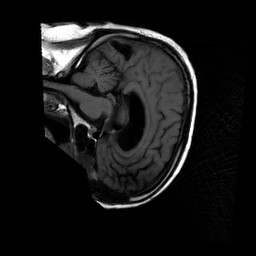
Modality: FLAIR
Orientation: sagittal
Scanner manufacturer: ge
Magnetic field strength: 1.5 T
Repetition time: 2.427 s
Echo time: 0.0513 s